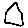
Label: house